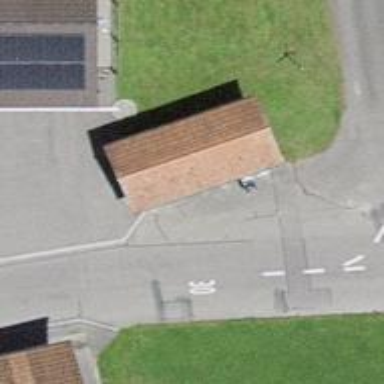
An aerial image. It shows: Post box is visible.